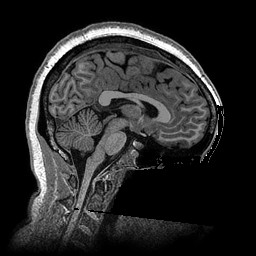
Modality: T1w
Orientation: sagittal
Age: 27
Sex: female